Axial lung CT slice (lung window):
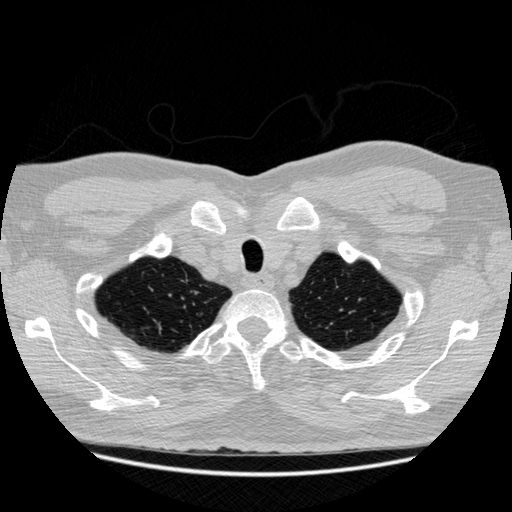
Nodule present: no